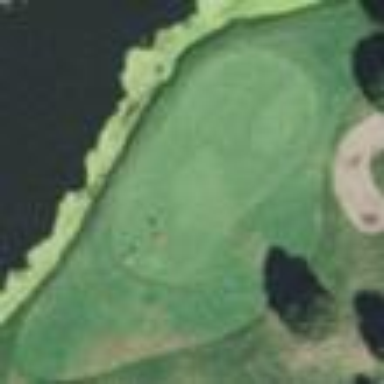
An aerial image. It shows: Grassy area designated as golf fairway.